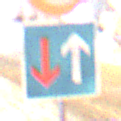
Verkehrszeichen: VorrangVorGegenverkehr
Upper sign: Geschwindigkeit40
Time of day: Night
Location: Outdoor (Urban)
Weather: Overcast
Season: Winter
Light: Artificial